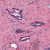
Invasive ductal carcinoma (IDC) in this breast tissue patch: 1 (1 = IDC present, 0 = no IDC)